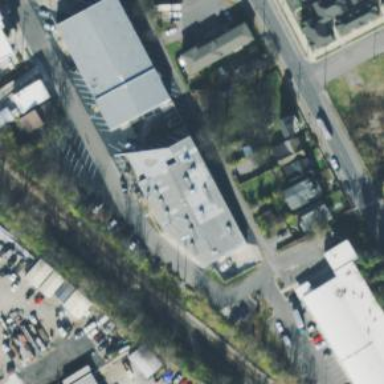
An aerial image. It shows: Commercial building.